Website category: sports
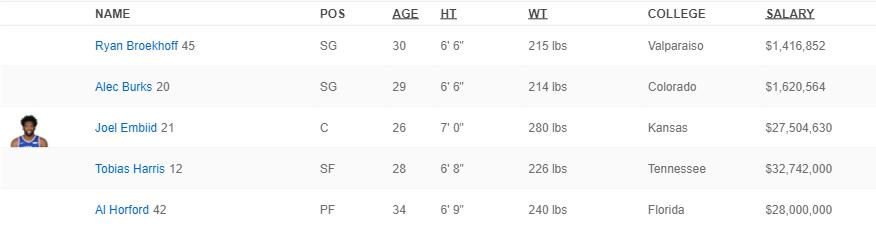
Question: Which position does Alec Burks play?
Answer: SG

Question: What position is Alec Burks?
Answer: SG

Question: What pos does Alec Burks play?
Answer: SG

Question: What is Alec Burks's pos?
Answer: SG

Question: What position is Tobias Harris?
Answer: SF

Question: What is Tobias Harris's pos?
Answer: SF

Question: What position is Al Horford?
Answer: PF

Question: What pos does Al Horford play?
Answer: PF

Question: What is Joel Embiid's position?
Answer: C

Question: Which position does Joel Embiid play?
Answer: C

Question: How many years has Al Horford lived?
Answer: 34

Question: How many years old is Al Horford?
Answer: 34

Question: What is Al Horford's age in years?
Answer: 34

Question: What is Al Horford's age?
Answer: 34

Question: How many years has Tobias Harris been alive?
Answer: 28

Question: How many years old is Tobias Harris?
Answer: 28

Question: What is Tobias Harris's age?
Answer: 28

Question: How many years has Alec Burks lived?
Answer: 29

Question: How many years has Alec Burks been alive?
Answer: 29

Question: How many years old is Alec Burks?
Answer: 29

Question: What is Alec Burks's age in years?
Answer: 29

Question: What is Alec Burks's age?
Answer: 29

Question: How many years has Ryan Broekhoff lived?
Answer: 30

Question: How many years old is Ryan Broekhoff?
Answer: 30

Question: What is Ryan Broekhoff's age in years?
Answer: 30

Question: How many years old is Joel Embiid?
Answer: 26

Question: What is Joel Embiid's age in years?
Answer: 26

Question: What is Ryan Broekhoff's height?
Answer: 6' 6"

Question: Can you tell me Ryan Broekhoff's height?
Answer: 6' 6"

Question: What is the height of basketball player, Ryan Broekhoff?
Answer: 6' 6"

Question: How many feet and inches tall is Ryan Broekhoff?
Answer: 6' 6"

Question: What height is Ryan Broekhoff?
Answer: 6' 6"

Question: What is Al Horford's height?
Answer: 6' 9"

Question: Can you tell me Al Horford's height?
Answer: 6' 9"

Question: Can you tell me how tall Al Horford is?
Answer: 6' 9"

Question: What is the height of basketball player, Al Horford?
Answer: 6' 9"

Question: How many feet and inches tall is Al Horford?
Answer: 6' 9"

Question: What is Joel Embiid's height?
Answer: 7' 0"

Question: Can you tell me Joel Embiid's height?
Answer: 7' 0"

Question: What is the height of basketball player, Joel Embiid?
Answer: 7' 0"

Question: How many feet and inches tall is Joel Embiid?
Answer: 7' 0"

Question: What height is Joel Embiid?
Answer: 7' 0"

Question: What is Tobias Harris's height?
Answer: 6' 8"

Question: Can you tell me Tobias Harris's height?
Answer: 6' 8"

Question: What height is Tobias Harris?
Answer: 6' 8"

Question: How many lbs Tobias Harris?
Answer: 226 lbs

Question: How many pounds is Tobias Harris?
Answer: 226 lbs

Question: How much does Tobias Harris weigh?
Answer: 226 lbs

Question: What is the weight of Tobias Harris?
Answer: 226 lbs

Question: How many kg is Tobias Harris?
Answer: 226 lbs

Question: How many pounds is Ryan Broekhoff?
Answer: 215 lbs

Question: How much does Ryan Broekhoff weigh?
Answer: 215 lbs

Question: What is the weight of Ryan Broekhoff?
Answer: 215 lbs

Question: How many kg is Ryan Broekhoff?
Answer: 215 lbs

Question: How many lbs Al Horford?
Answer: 240 lbs

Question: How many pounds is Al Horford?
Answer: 240 lbs

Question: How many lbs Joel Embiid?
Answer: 280 lbs

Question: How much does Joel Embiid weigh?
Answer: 280 lbs

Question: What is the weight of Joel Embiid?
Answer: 280 lbs

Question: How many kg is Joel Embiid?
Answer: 280 lbs

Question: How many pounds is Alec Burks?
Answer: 214 lbs

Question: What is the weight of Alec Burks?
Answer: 214 lbs

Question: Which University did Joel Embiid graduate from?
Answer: Kansas

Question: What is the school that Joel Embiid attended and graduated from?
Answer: Kansas